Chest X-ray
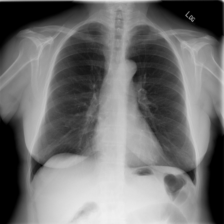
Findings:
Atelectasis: negative
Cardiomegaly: negative
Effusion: negative
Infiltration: negative
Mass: negative
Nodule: negative
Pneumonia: negative
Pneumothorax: negative
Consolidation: negative
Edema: negative
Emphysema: negative
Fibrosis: negative
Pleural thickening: negative
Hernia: negative